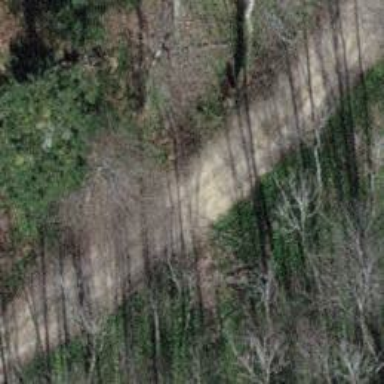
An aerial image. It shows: Gravel track with grade 2 tracktype.